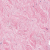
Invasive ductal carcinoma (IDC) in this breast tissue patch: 0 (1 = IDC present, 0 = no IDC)